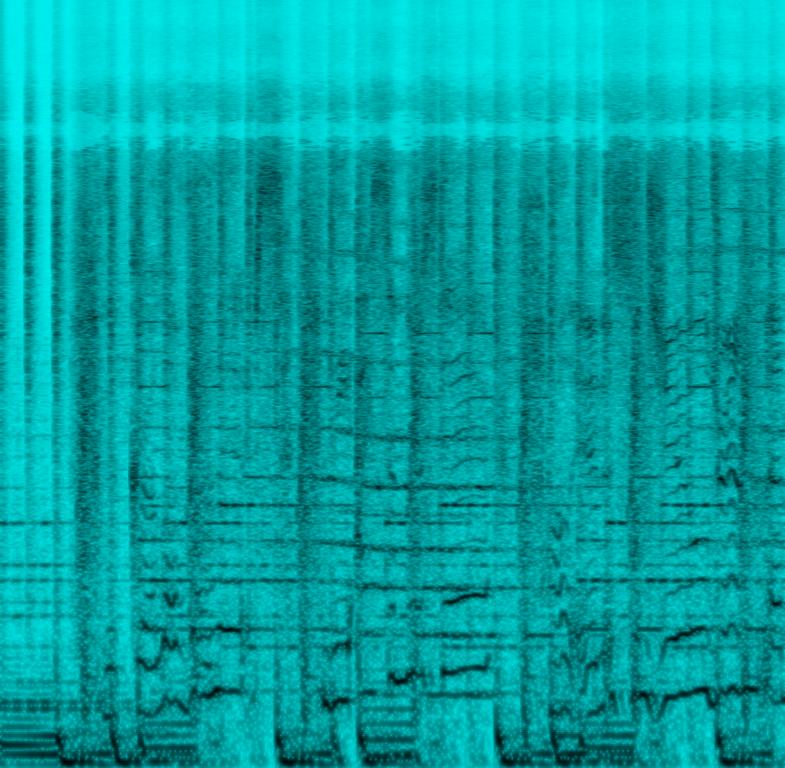
The low quality recording features a pop song that consists of seductive female vocal singing over arpeggiated synth lead melody, pulsating synth keys, sustained synth melody, punchy kick, claps, simple hi hats and groovy bass that glues everything together. It sounds a bit muffled, probably because of the quality of the mix.